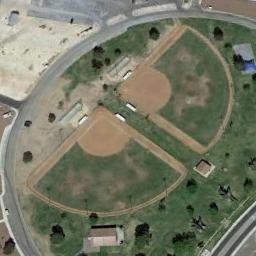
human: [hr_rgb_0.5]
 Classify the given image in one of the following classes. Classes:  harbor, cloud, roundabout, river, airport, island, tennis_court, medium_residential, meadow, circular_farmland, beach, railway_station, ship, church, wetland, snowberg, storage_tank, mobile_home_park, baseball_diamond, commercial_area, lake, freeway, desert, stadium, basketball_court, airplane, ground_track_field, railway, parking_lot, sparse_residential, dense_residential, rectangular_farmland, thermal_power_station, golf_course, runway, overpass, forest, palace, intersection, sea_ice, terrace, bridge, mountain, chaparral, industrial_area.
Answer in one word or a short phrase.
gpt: baseball_diamond